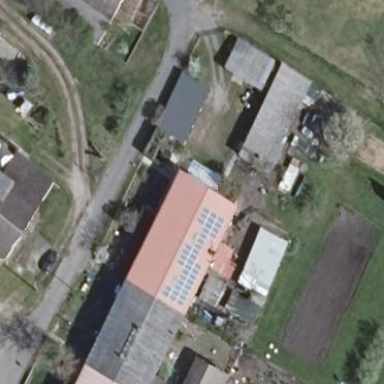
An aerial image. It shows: Building with gabled roof. The roof orientation is along the building.